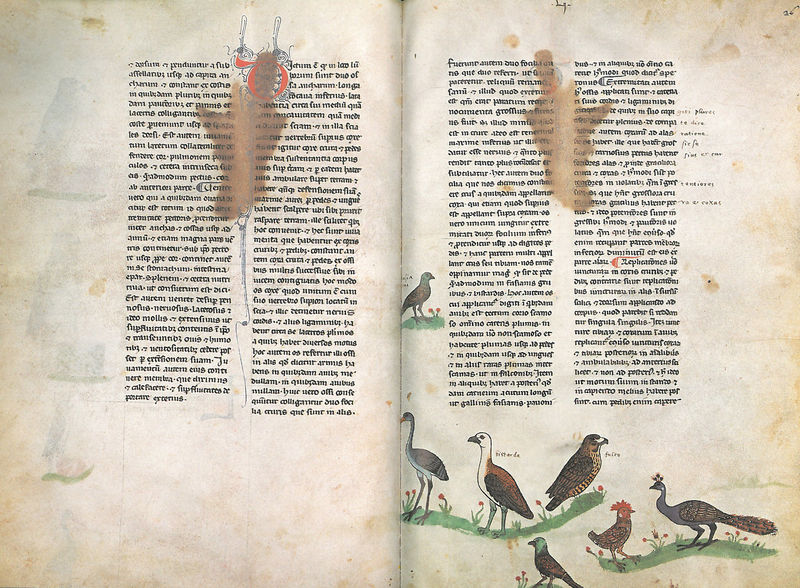
Titel: Falkenbuch Friedrichs des II.; De arte venandi cum avibus
Institution: Rom, Biblioteca Vaticana
Schlagwörter: adler, falke, vogel, weiß, grün, blumen, blüten, gras, tiere, wiese, vögel, schrift, spalten, friedrich, buch, druck, illustration, text, initiale, pfau, reiher, fleck, buchdruck, flecken, seiten, fasan, mittelalter, habicht, falkenjagd, hahn, zeilen, huhn, rabe, forschung, handschrift, abbildungen, latein, biologie, evolution, buchmalerei, bussard, doppelseite, spalte, krähe, de arte venandi cum avibus, falken, naturwissenschaft, friedrich der zweite, staufer, falkenbuch, 26, tierkunde, vogelzucht, stauferkönig